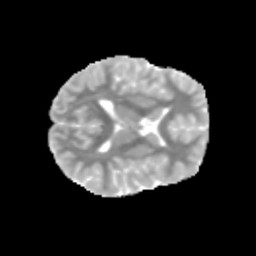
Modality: MD
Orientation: axial
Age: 12
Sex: female
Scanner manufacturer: siemens
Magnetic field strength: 3 T
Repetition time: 3.8 s
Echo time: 0.07 s